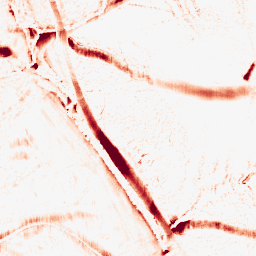
Category: morphological
Decomposition family: morphological_ellipse
Decomposition parameters: operation: opening
width: 20
height: 10
Upsampling method: bicubic
Upsampling parameters: scale: 2
Upsampling scale: 2